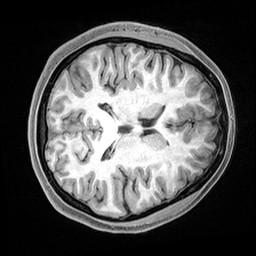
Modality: T1w
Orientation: axial
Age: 21
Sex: female
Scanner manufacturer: siemens
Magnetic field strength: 3 T
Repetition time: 2.4 s
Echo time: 0.00217 s